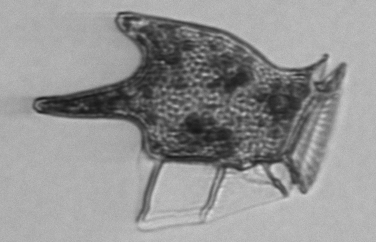
Label: Dinophysis_tripos